Question: I have a quite strange situation.
I have this very simple package:

- - - The "run", calls the url with this code (its 2005 so Im stuck with
VB):'''
Dim myURI As New Uri("http://" + Dts.Variables("URL").Value.ToString())
Dim myWebClient As New System.Net.WebClient
myWebClient.OpenReadAsync(myURI)
'''
the URL being called is internal and just reads the parameters and performs a series of operation which take some time, that's why I used "OpenReadAsync"
My problem is: if I have 4 URLs to run, the package runs only 2 of them. The loop lops 4 times, the script is called 4 times (I can see if I debug it), the line 'myWebClient.OpenReadAsync(myURI)' is executed 4 times with 4 different values, but only 2 calls to the URL are made.
If I run the package again, the other 2 URLs are now called, which proofs that there isn't anything wrong with the URL and If I call the 4 urls manually on the browser (on 4 tabs for example) one right after another, them all produce the expected result, which proofs that there is nothing wrong with the code that parses the URL.
So I'm left with the VB code, its the first time Im using uri and WebClient so I wonder if Im doing something wrong. I also tried to add a 5 seconds sleep between the calls, but no luck.
Any help would be appreciated.
Thanks
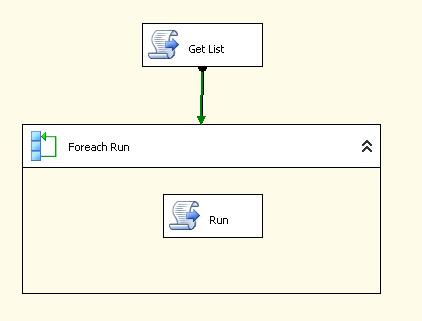
Answer: All browsers are expected to limit themselves to 2 requests per host, to avoid overloading the host. .NET follows this rule and allows only 2 concurrent connections to a host. You can change this limit either by modifying an application's config file or through code.
- <URL>
The Delay you added to the script didn't work because you didn't call Dispose on the WebClient instance. The WebClient class keeps its connection open until you dispose of it in order to read the response stream. Otherwise you will not be able to connect to the same host again until the garbage collector collects the client.
Besides, OpenReadAsync opens the stream to the client and ensures it remains open unless you close it or it gets collected. You should use one of the DownloadXXXAsync to avoid opening the stream without a reason.
A better solution would be to call DownloadStringAsync and dispose of the client in the DownloadStringAsyncCompleted event.
ServicePointManager.DefaultConnectionLimit is stored in a static field which means that its scope is the entire AppDomain. SSIS uses a single AppDomain for each package execution so the value will affect the entire package.
If you want to modify the connection limit only for a single host using <URL>, you can create a ServicePoint for the host address and set the limit just for this address:
'''
var myTarget= ServicePointManager.FindServicePoint(new Uri("http://www.google.com"));
myTarget.ConnectionLimit = 10;
'''